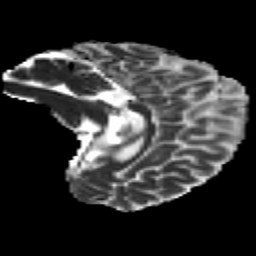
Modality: MD
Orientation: sagittal
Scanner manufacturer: ge
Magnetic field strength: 3 T
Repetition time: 17 s
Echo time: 0.0855 s